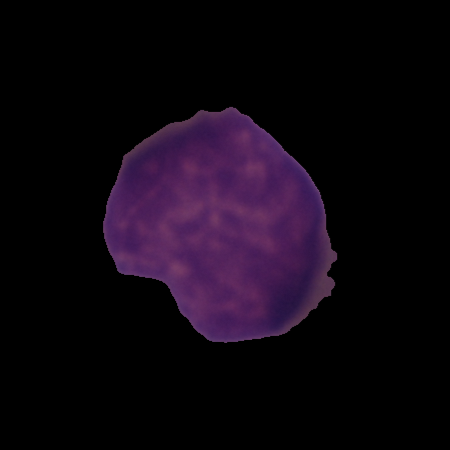
Label: cancer